Question: my code fetches entries from the database and prints them into separate forms so that i could accept or deny each of them using buttons of different actions. Whenever i perform an action on one of the forms, it would not do the operation on the same form but instead it moves by order starting from the first entry in the database.

In the picture above, if i accepted the second form, it would perform the function on the first form.
Code:
'''
<?php
} else if ($usertype == 1) {
ini_set('display_errors',1);
ini_set('display_startup_errors',1);
error_reporting(-1);
$server = "";
$user = "";
$pass = "r=~";
$db = "";
$db3 = "aukwizcq_professors";
$user1 = $_SESSION['username'];
$mysqli = new Mysqli($server, $user, $pass, $db) or mysqli_error($mysqli);
$mysqli5 = new Mysqli($server, $user, $pass, $db3) or mysqli_error($mysqli);
$name= $mysqli5->query("SELECT name FROM professor WHERE username= '$user1'")->fetch_object()->name; //taking name from list of professors that are equal to the userid logged in (if hes a professor, it will show, if not 0)
$overrides = $mysqli->query("SELECT * FROM Overrides WHERE professor= '$name' AND status ='1'");
$num_rows = mysqli_num_rows($overrides);
echo "&nbsp;Pending Overrides: " . $num_rows;
?>
<?php
while($row = mysqli_fetch_array($overrides)) { ?>
<fieldset>
<form method="post" action="dbheads.php" name="HF" id="HF" autocomplete="off">
<?php
echo "First Name:&nbsp;&nbsp; " . $row['name'] . "<br />";
echo "<br />Mid. Name:&nbsp;&nbsp; " . $row['mname'] . "<br />";
echo "<br />Fam. Name:&nbsp;&nbsp; " . $row['fname'] . "<br />";
echo "<br />Student ID:&nbsp;&nbsp;&nbsp;&nbsp;" . $row['sid'] . "<br />";
echo "<br />Scolarship:&nbsp;&nbsp;&nbsp;&nbsp; " . $row['sc'] . "<br />";
echo "<br />Phone No:&nbsp;&nbsp;&nbsp;&nbsp; " . $row['phone'] . "<br />";
echo "<br />Email:&nbsp;&nbsp;&nbsp;&nbsp;&nbsp;&nbsp;&nbsp;&nbsp;&nbsp;&nbsp; " . $row['email'] . "<br />";
echo "<br />Subject:&nbsp;&nbsp;&nbsp;&nbsp;&nbsp;&nbsp;&nbsp;&nbsp; " . $row['subject'] . "<br />";
echo "<br />Section:&nbsp;&nbsp;&nbsp;&nbsp;&nbsp;&nbsp;&nbsp;&nbsp; " . $row['section'] . "<br />";
echo "<br />Semester:&nbsp;&nbsp;&nbsp;&nbsp;&nbsp; " . $row['semester'] . "<br />";
echo "<br />Professor:&nbsp;&nbsp;&nbsp;&nbsp;&nbsp; " . $row['professor'] . "<br />";
$id = $row['id'];
echo "<input type='hidden' name='id' value='$id'>";
$name = $row['name'];
echo "<input type='hidden' name='name' value='$name'>";
$mname = $row['mname'];
echo "<input type='hidden' name='mname' value='$mname'>";
$fname = $row['fname'];
echo "<input type='hidden' name='fname' value='$fname'>";
$sid = $row['sid'];
echo "<input type='hidden' name='sid' value='$sid'>";
$sc = $row['sc'];
echo "<input type='hidden' name='sc' value='$sc'>";
$phone = $row['phone'];
echo "<input type='hidden' name='phone' value='$phone'>";
$email = $row['email'];
echo "<input type='hidden' name='email' value='$email'>";
$subject = $row['subject'];
echo "<input type='hidden' name='subject' value='$subject'>";
$section = $row['section'];
echo "<input type='hidden' name='section' value='$section'>";
$semester = $row['semester'];
echo "<input type='hidden' name='semester' value='$semester'>";
//$professor = $row['professor'];
// echo "<input type='hidden' name='professor' value='$professor'>";
?>
<br />
<div>
<label for="comments" accesskey="c">Notes & Comments:</label><br />
<textarea name="comments" id="comments" cols="50" rows="5"></textarea>
<br>
</div>
<br>
<script type="text/javascript">
function submitForm(action)
{
document.getElementById('HF').action = action;
document.getElementById('HF').submit();
}
</script>
<input type="button" onclick="submitForm('dbheads.php')" value="Accept" />
<input type="button" onclick="submitForm('dbheads2.php')" value="Deny" /> </form>
</fieldset>
<br>
<?php
}
?>
'''
dbheads.php
'''
<?php
include_once 'includes/db_connect.php';
include_once 'includes/functions.php';
sec_session_start();
?>
<html>
<?php
$mysql_host = "localhost";
$mysql_username = "";
$mysql_password = "";
$mysql_database = "";
$user = $_SESSION['username'];
if (login_check($mysqli) == true) : ?>
<p>Welcome <?php echo htmlentities($user); ?>!</p>
<?php
$mysqli = new Mysqli($mysql_host, $mysql_username, $mysql_password, $mysql_database) or die(mysqli_error());
$status = 2;
$id = $_POST['id'];
$stmt = $mysqli->prepare("UPDATE Overrides SET status=? WHERE id='$id'");
$stmt->bind_param("s", $status);
$stmt->execute();
print 'Error : ('. $mysqli->errno .') '. $mysqli->error;
echo htmlentities(accepted);
?>
<?php else : ?>
<p>
<span class="error">You are not authorized to access this page.</span> Please <a href="index.php">login</a>.
</p>
<?php endif; ?>
</html>
'''
Any help for fixing please?
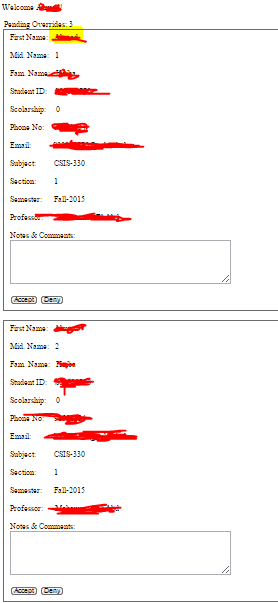
Answer: It is because you sending form by ID and you have same id (it is invalid) for all forms.
if you will make unique id for form like this:
'''
<form method="post" name="HF" id="HF_<?php echo $row['id'] ?>" autocomplete="off">
'''
And after you change your JavaScript like this:
'''
document.getElementById('HF_<?php echo $row['id'] ?>').action = action;
document.getElementById('HF_<?php echo $row['id'] ?>').submit();
'''
It will be working
If i can little improve your code i have this suggestions for you:
If you will use you don't need more your JavaScript and you can test what button was submitted in PHP (best practice). Example:
'''
<form method="post" name="HF" id="HF_<?php echo $row['id'] ?>" autocomplete="off">
<input type="hidden" name="HF[id]" />
<input type="hidden" name="HF[name]" />
<input type="hidden" name="HF[mname]" />
<input type="hidden" name="HF[fname]" />
<input type="hidden" name="HF[sid]" />
<button type="submit" value="1" name="HF[accept]">Accept</button>
<button type="submit" value="1" name="HF[reset]">Reset</button>
</form>
'''
And PHP testing
'''
if(isset($_POST['HF'])){
if($_POST['HF']['accept']){
// do accept
}
elseif($_POST['HF']['reset']){
// do reset
}
}
'''
If you see i don't need set separate actions per each action and i have form prefix and it means i can send multiple forms on this url but only one will be processed